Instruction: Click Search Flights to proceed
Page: home
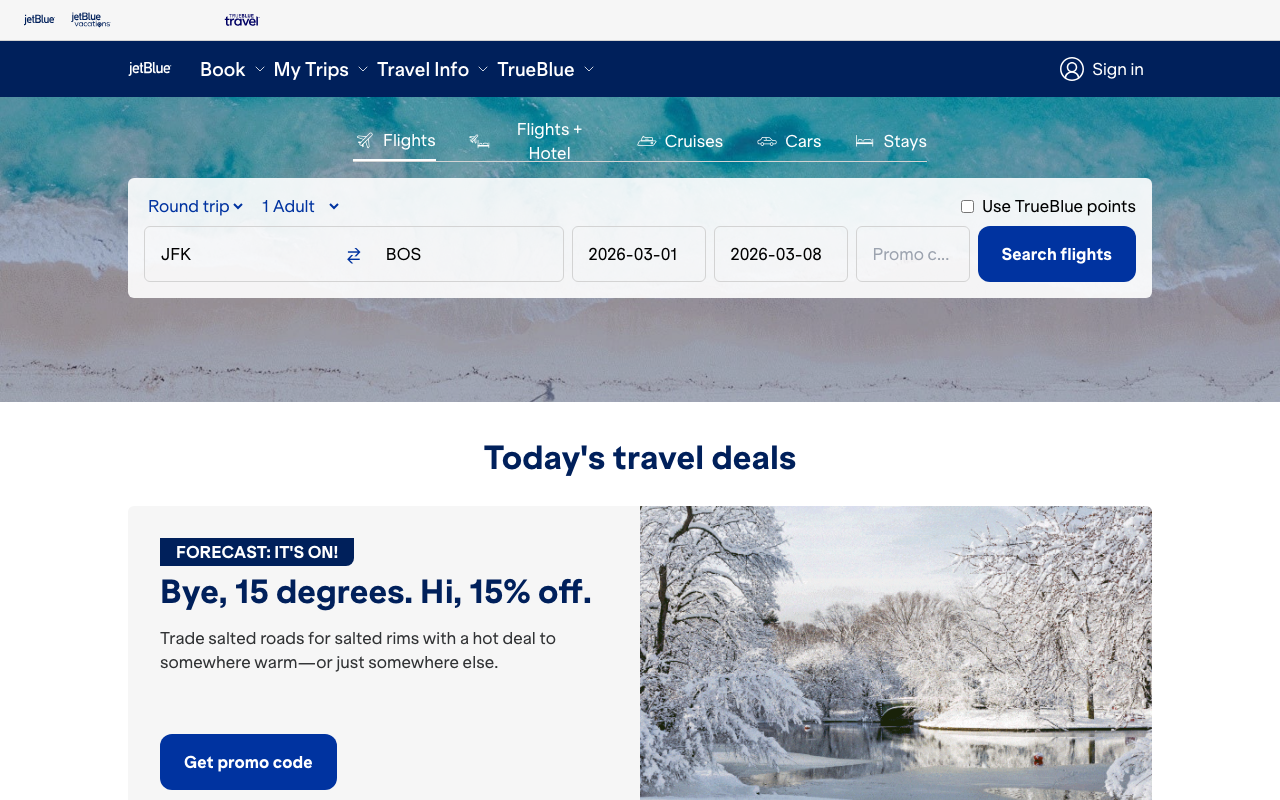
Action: click